Question: What is shown?
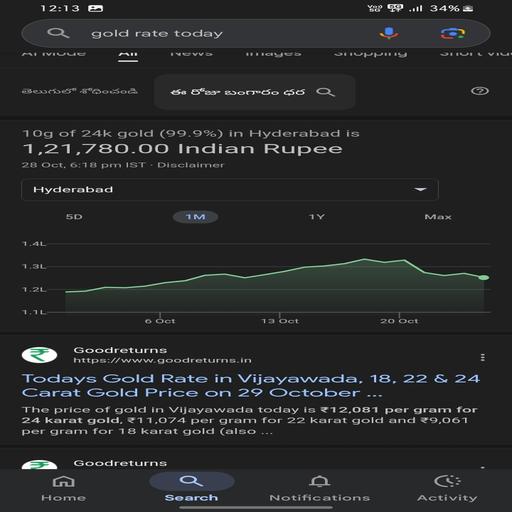
Answer: Gold rate